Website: crate-barrel
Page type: delivery-shipping
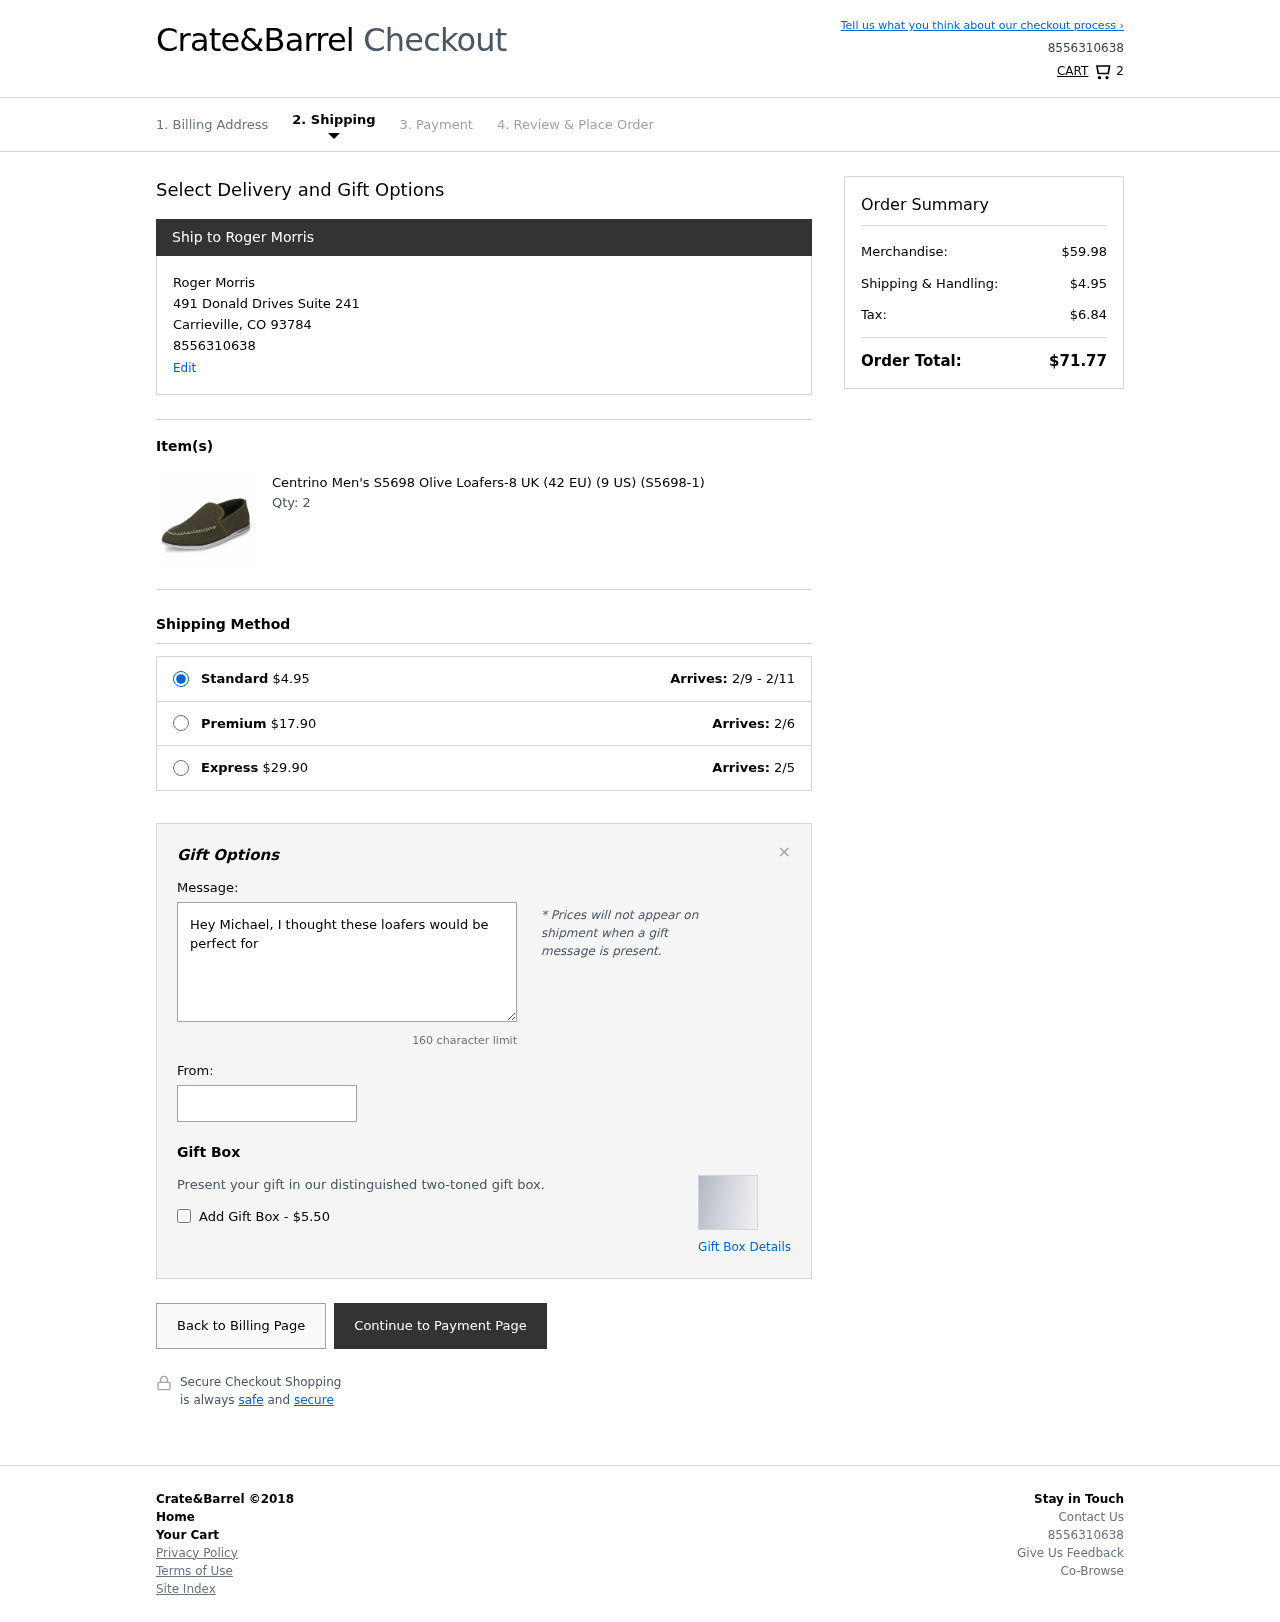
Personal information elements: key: PII_CITY
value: Carrieville
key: PII_FULLNAME
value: Roger Morris
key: PII_PHONE
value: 8556310638
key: PII_POSTCODE
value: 93784
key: PII_STATE_ABBR
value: CO
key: PII_STREET
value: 491 Donald Drives Suite 241
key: PII_FIRSTNAME
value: Roger
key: PII_LASTNAME
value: Morris
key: PII_FULLNAME2
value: Roger Morris
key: PII_FULLNAME3
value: Roger Morris
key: PII_FIRSTNAME2
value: Roger
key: PII_FIRSTNAME3
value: Roger
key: PII_LASTNAME2
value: Morris
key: PII_LASTNAME3
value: Morris
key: PII_FIRSTNAME_DERIVED
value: Roger
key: PII_LASTNAME_DERIVED
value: Morris
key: PII_FULLNAME_DERIVED
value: Roger Morris
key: PII_NAME_FULL_DERIVED
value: Roger Morris
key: PII_PHONE_LINE
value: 0638
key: PII_PHONE_SUFFIX
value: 0638
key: PII_PHONE2
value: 8556310638
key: PII_PHONE3
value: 8556310638
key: PII_PHONE_NUMERIC
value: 8556310638
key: PII_PHONE2_NUMERIC
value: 8556310638
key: PII_PHONE3_NUMERIC
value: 8556310638
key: PII_PHONE_DIGITS
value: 8556310638
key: PII_PHONE_LAST4
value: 0638
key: PII_GIFT_MESSAGE
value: Hey Michael, I thought these loafers would be perfect for you! I know how you love a stylish kick to complete your look. Hope they add a little extra swagger to your day!
Roger
Product elements: key: PRODUCT1_NAME
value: Centrino Men's S5698 Olive Loafers-8 UK (42 EU) (9 US) (S5698-1)
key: PRODUCT1_QUANTITY
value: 2
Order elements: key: ORDER_NUM_ITEMS
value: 2
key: ORDER_SHIPPING_COST
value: $4.95
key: ORDER_DELIVERY_DATE
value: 2/9 - 2/11
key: PREMIUM_SHIPPING_COST
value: $17.90
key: PREMIUM_DELIVERY_DATE
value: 2/6
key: EXPRESS_SHIPPING_COST
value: $29.90
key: EXPRESS_DELIVERY_DATE
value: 2/5
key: ORDER_SUBTOTAL
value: $59.98
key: ORDER_SHIPPING_COST2
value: $4.95
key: ORDER_TAX
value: $6.84
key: ORDER_TOTAL
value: $71.77